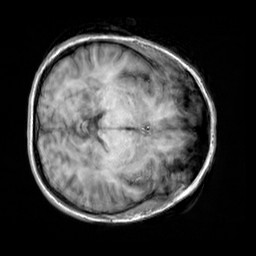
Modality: T1w
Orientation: axial
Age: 33
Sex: female
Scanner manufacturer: siemens
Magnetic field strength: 3 T
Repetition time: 2.3 s
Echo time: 0.00303 s